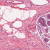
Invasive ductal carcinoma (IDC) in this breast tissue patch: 0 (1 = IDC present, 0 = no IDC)